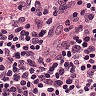
Metastatic tissue present: no